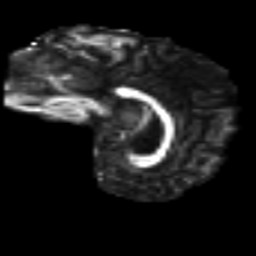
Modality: FA
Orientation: sagittal
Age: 33
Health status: ill
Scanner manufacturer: philips
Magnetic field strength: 3 T
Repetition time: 9 s
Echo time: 0.127 s